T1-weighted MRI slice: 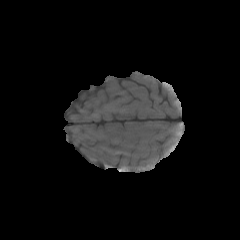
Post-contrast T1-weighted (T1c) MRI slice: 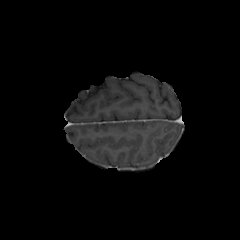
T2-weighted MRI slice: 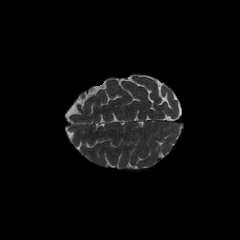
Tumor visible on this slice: no